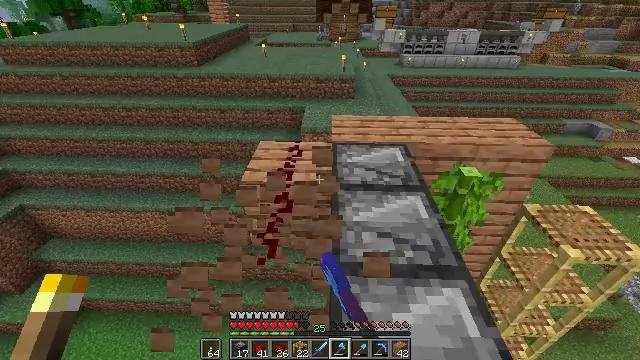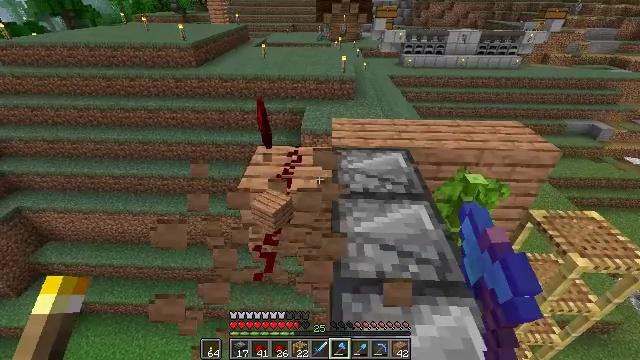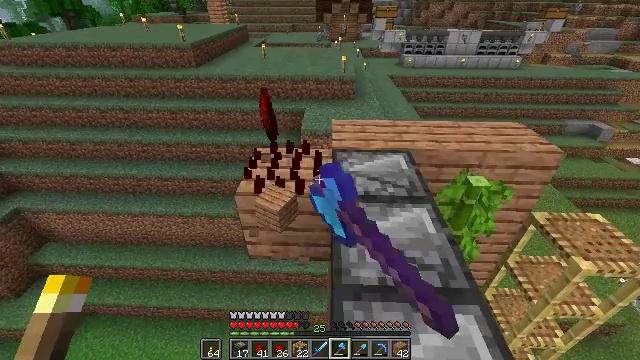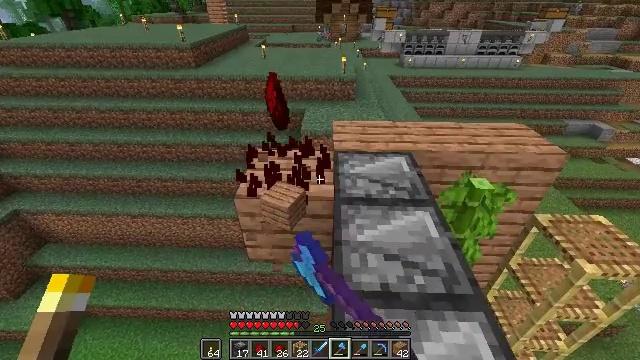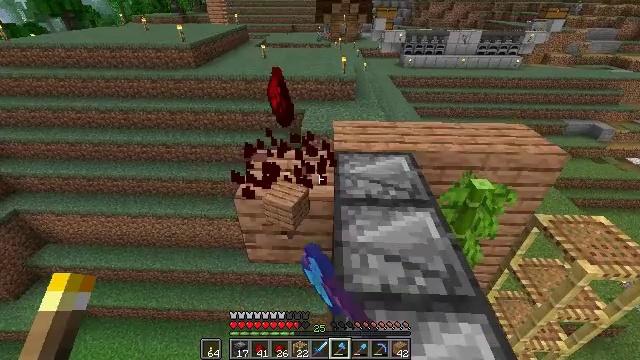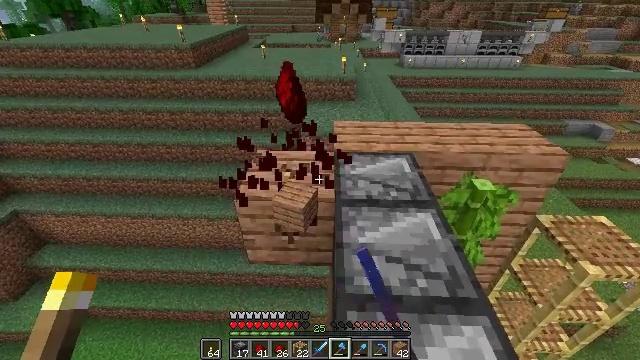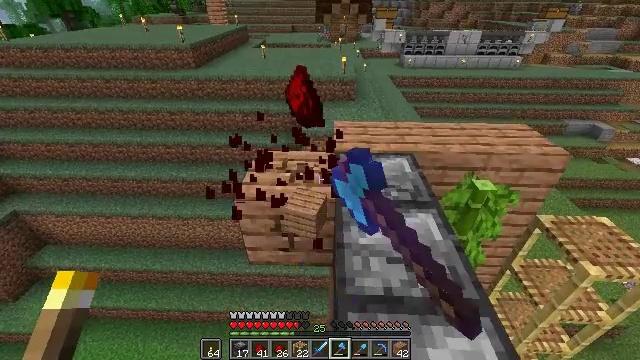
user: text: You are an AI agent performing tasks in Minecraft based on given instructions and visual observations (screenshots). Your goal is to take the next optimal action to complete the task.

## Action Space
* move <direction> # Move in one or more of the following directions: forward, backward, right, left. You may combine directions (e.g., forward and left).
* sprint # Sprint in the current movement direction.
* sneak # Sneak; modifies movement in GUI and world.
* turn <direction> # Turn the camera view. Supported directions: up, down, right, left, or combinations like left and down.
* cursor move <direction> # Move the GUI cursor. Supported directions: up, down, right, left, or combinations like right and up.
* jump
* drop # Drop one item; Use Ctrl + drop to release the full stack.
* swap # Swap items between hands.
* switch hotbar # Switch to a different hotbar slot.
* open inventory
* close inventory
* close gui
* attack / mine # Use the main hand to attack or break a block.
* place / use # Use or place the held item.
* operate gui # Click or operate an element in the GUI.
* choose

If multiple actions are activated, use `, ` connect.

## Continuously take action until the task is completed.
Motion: motion action
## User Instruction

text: Gather redstone wire from the ground.
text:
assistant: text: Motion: attack / mine
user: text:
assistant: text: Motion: attack / mine
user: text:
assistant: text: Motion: attack / mine
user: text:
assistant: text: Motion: attack / mine
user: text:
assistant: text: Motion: attack / mine
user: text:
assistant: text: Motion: attack / mine
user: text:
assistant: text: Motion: attack / mine